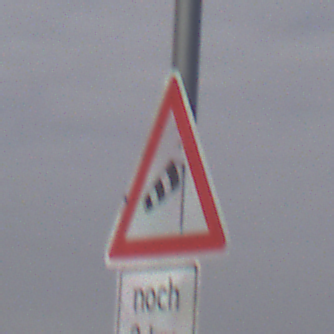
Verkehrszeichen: SeitenwindVonRechts
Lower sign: LaengeEinerStrecke4
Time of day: Midday
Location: Outdoor (Nature)
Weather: PartlyCloudy
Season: NotSpecified
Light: Natural